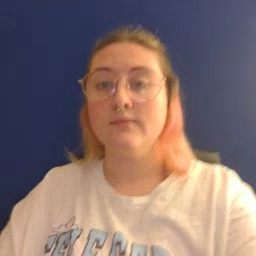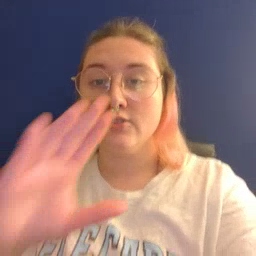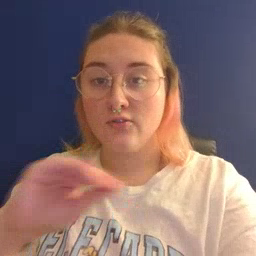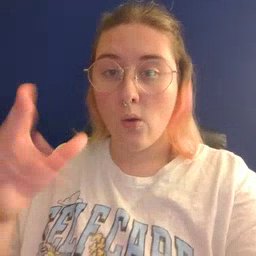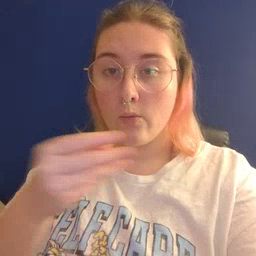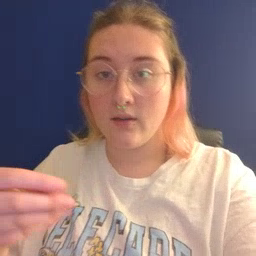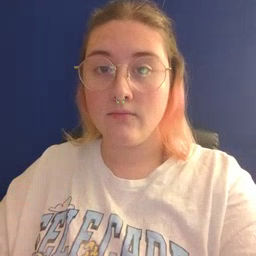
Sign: story